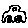
Label: car